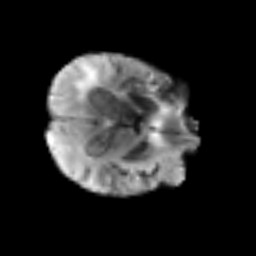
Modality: T2w
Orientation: axial
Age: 67
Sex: male
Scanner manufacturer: siemens
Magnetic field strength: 3 T
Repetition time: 3.2 s
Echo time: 0.081 s